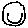
Label: smiley face